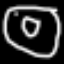
Label: donut